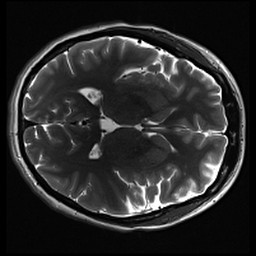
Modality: inplaneT2
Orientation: axial